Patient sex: F
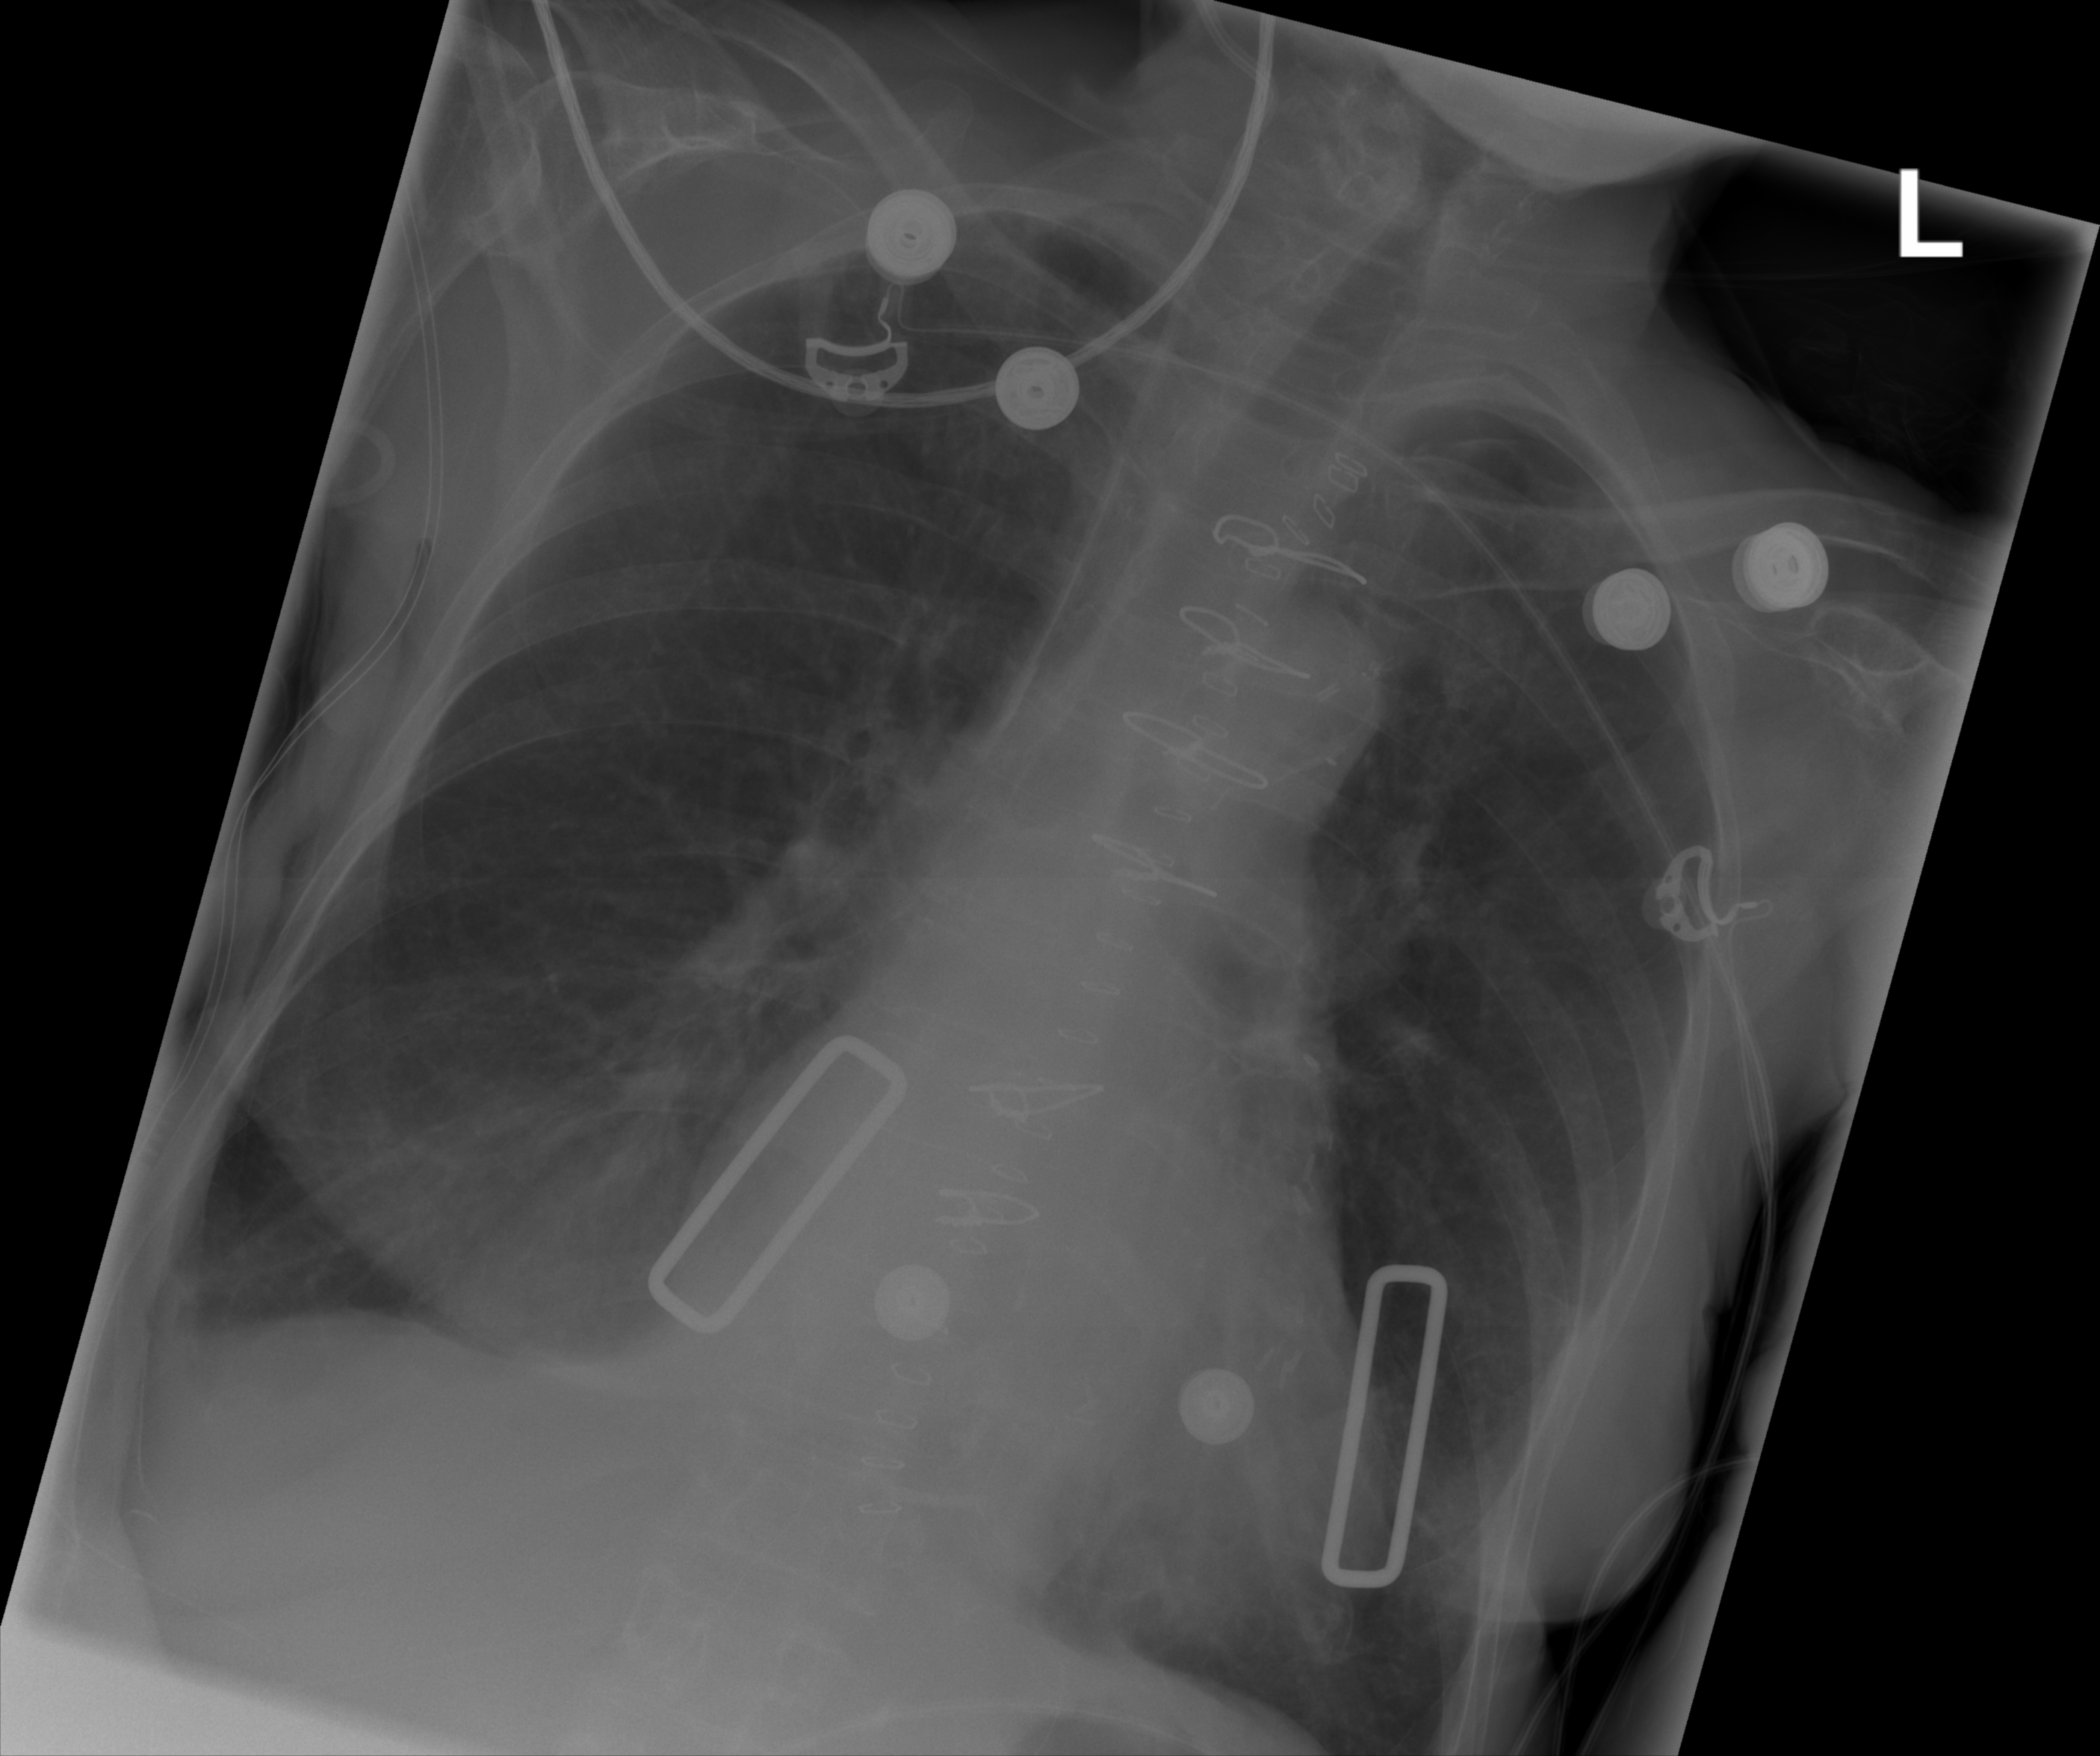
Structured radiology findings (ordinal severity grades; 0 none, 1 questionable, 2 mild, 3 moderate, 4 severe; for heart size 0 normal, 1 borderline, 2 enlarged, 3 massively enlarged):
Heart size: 1
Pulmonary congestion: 0
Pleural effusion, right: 2
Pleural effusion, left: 0
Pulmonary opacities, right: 0
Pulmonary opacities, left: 0
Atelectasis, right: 2
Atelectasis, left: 0